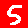
Digit: 5